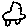
Label: car